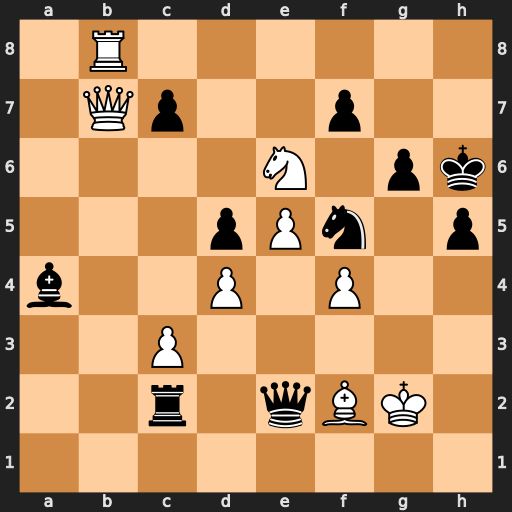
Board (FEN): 1R6/1Qp2p2/4N1pk/3pPn1p/b2P1P2/2P5/2r1qBK1/8
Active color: w
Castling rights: -
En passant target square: -
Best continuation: Rh8#